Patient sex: M
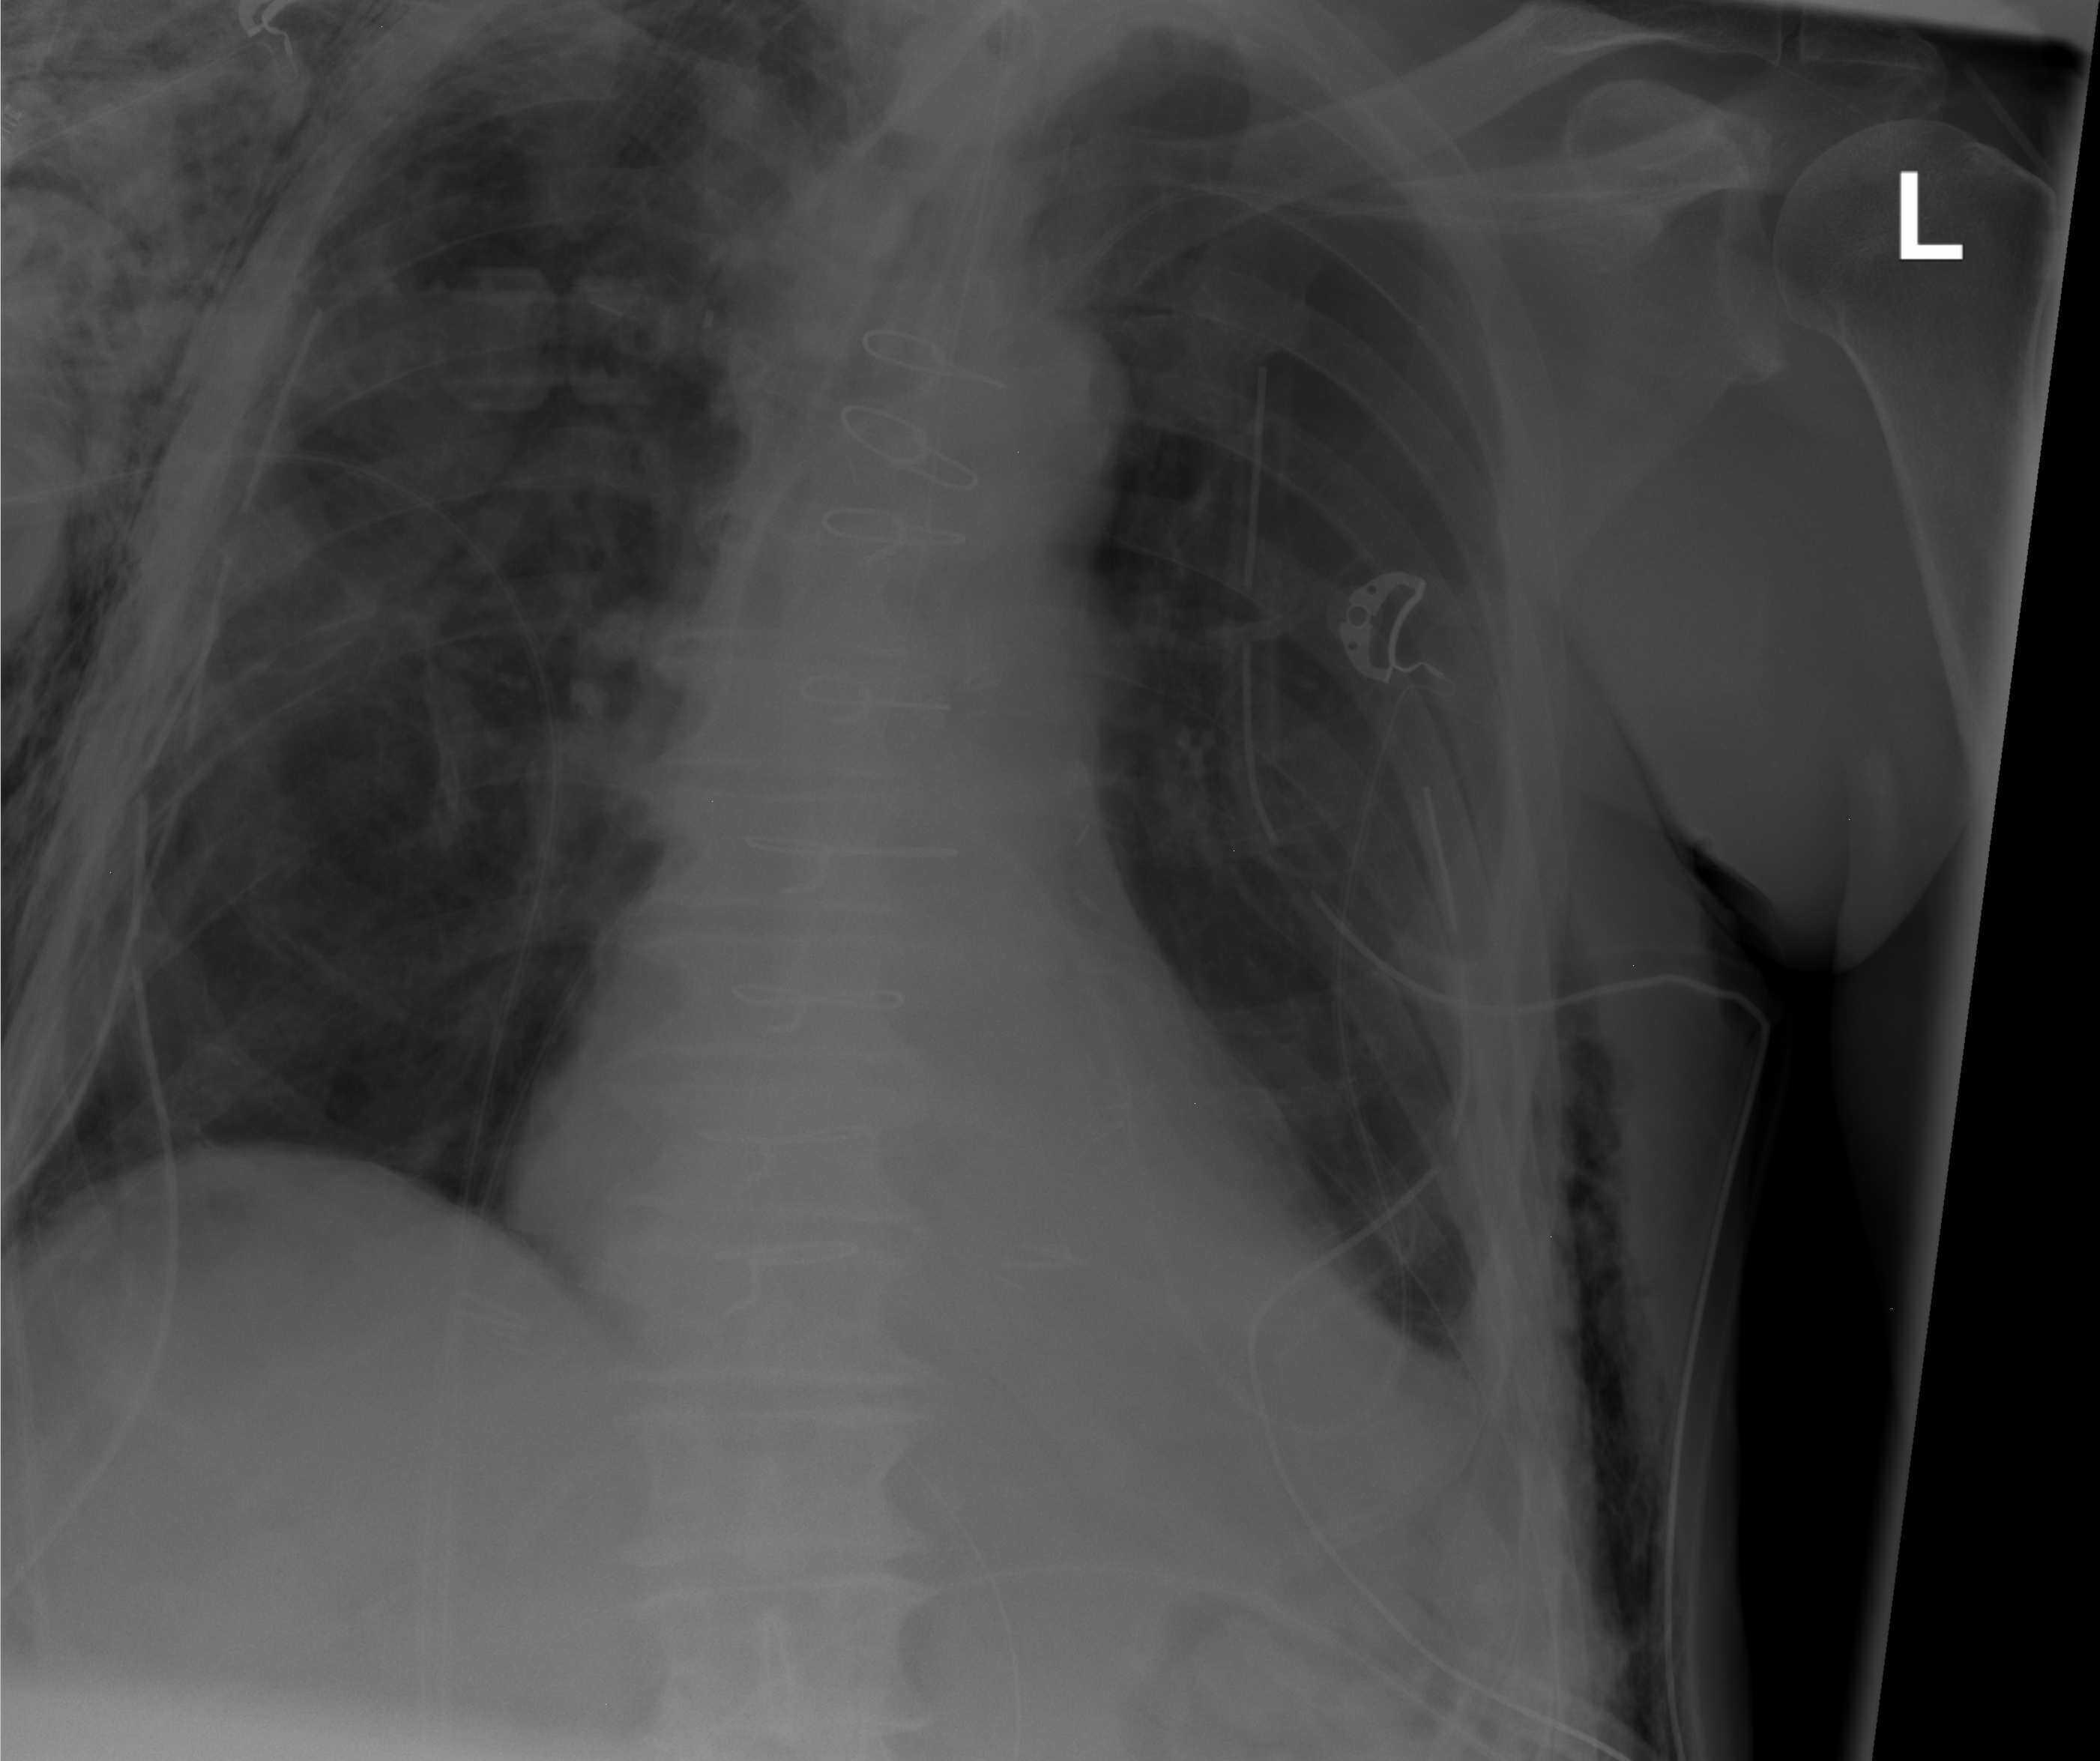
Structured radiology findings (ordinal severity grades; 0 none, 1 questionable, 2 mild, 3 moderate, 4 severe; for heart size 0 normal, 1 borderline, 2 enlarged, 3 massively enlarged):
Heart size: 0
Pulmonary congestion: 0
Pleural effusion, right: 0
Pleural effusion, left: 2
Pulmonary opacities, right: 0
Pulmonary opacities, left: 0
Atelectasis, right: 0
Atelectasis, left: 0